Question: I have my UIImageView and I put an image into it that I resize like this:
'''
UIImageView *attachmentImageNew = [[UIImageView alloc] initWithFrame:CGRectMake(5.5, 6.5, 245, 134)];
attachmentImageNew.image = actualImage;
attachmentImageNew.backgroundColor = [UIColor redColor];
attachmentImageNew.contentMode = UIViewContentModeScaleAspectFit;
'''
I tried getting the width of the resized picture in my 'UIImageView' by doing this:
'''
NSLog(@"Size of pic is %f", attachmentImageNew.image.size.width);
'''
But it actually returns me the width of the original picture. Any ideas on how do I get the frame of the picture that I see on screen?
Here's how my 'UIImageView' looks, red area is its 'backgroundColor'

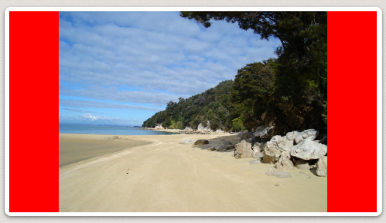
Answer: I don't know is there more clear solution, but this works:
'''
float widthRatio = imageView.bounds.size.width / imageView.image.size.width;
float heightRatio = imageView.bounds.size.height / imageView.image.size.height;
float scale = MIN(widthRatio, heightRatio);
float imageWidth = scale * imageView.image.size.width;
float imageHeight = scale * imageView.image.size.height;
'''